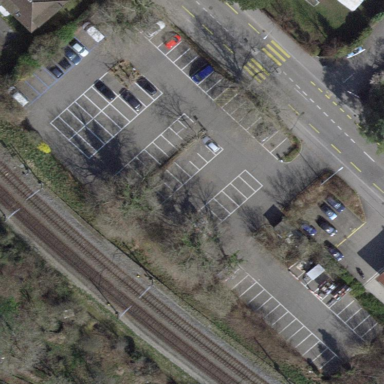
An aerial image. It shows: Parking area with surface.